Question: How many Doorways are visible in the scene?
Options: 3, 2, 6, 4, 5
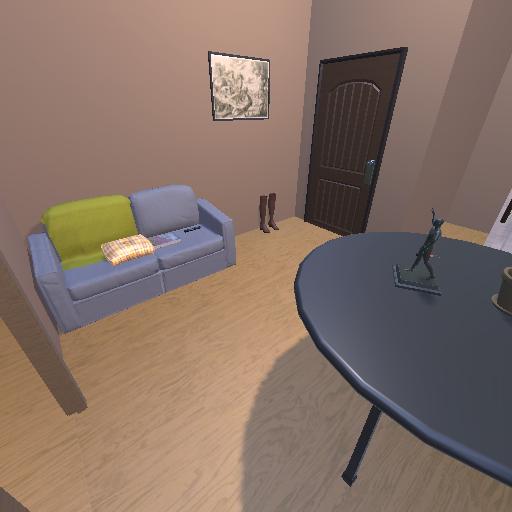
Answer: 3